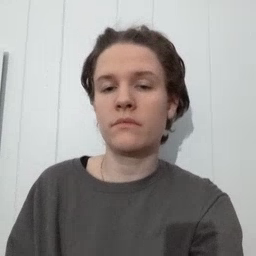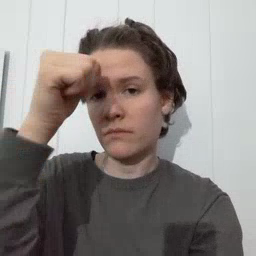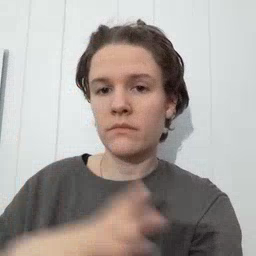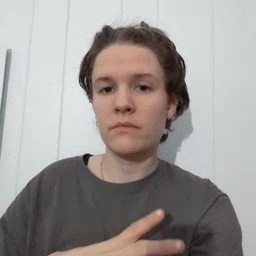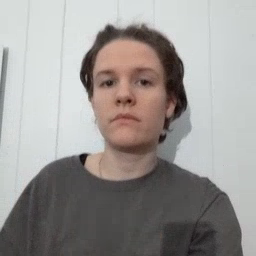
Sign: man